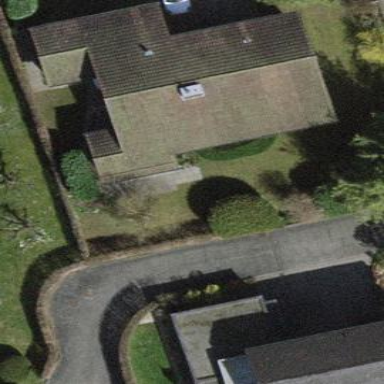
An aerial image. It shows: Detached building.